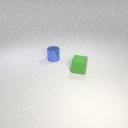
small blue metal cylinder to the left of small green rubber cube